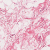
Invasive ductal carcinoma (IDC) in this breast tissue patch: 0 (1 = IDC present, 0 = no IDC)